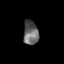
Tissue: prostate
Cell type: T cells
Senescence score: 0.3445
Nuclear area (px): 359
Mean DAPI intensity: 100.663